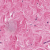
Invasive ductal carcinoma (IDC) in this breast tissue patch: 0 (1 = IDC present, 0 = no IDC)